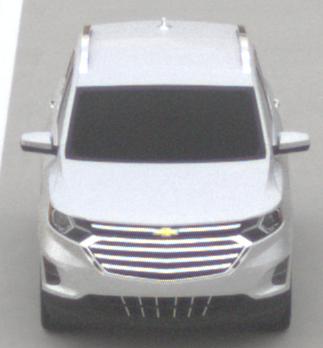
Make: Chevrolet
Model: Equinox
Detailed model: Gen. 2
Model produced from: 2015
Model produced until: 2017
Doors: 5
Color: white
Road condition: dry road
Daytime: morning or afternoon
Contrast: low contrast